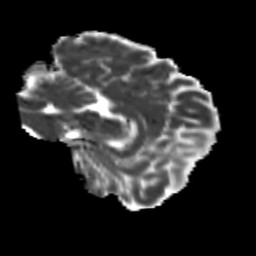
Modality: MD
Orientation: sagittal
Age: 23
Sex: male
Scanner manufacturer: siemens
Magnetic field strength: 3 T
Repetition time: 3.5 s
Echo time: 0.104 s